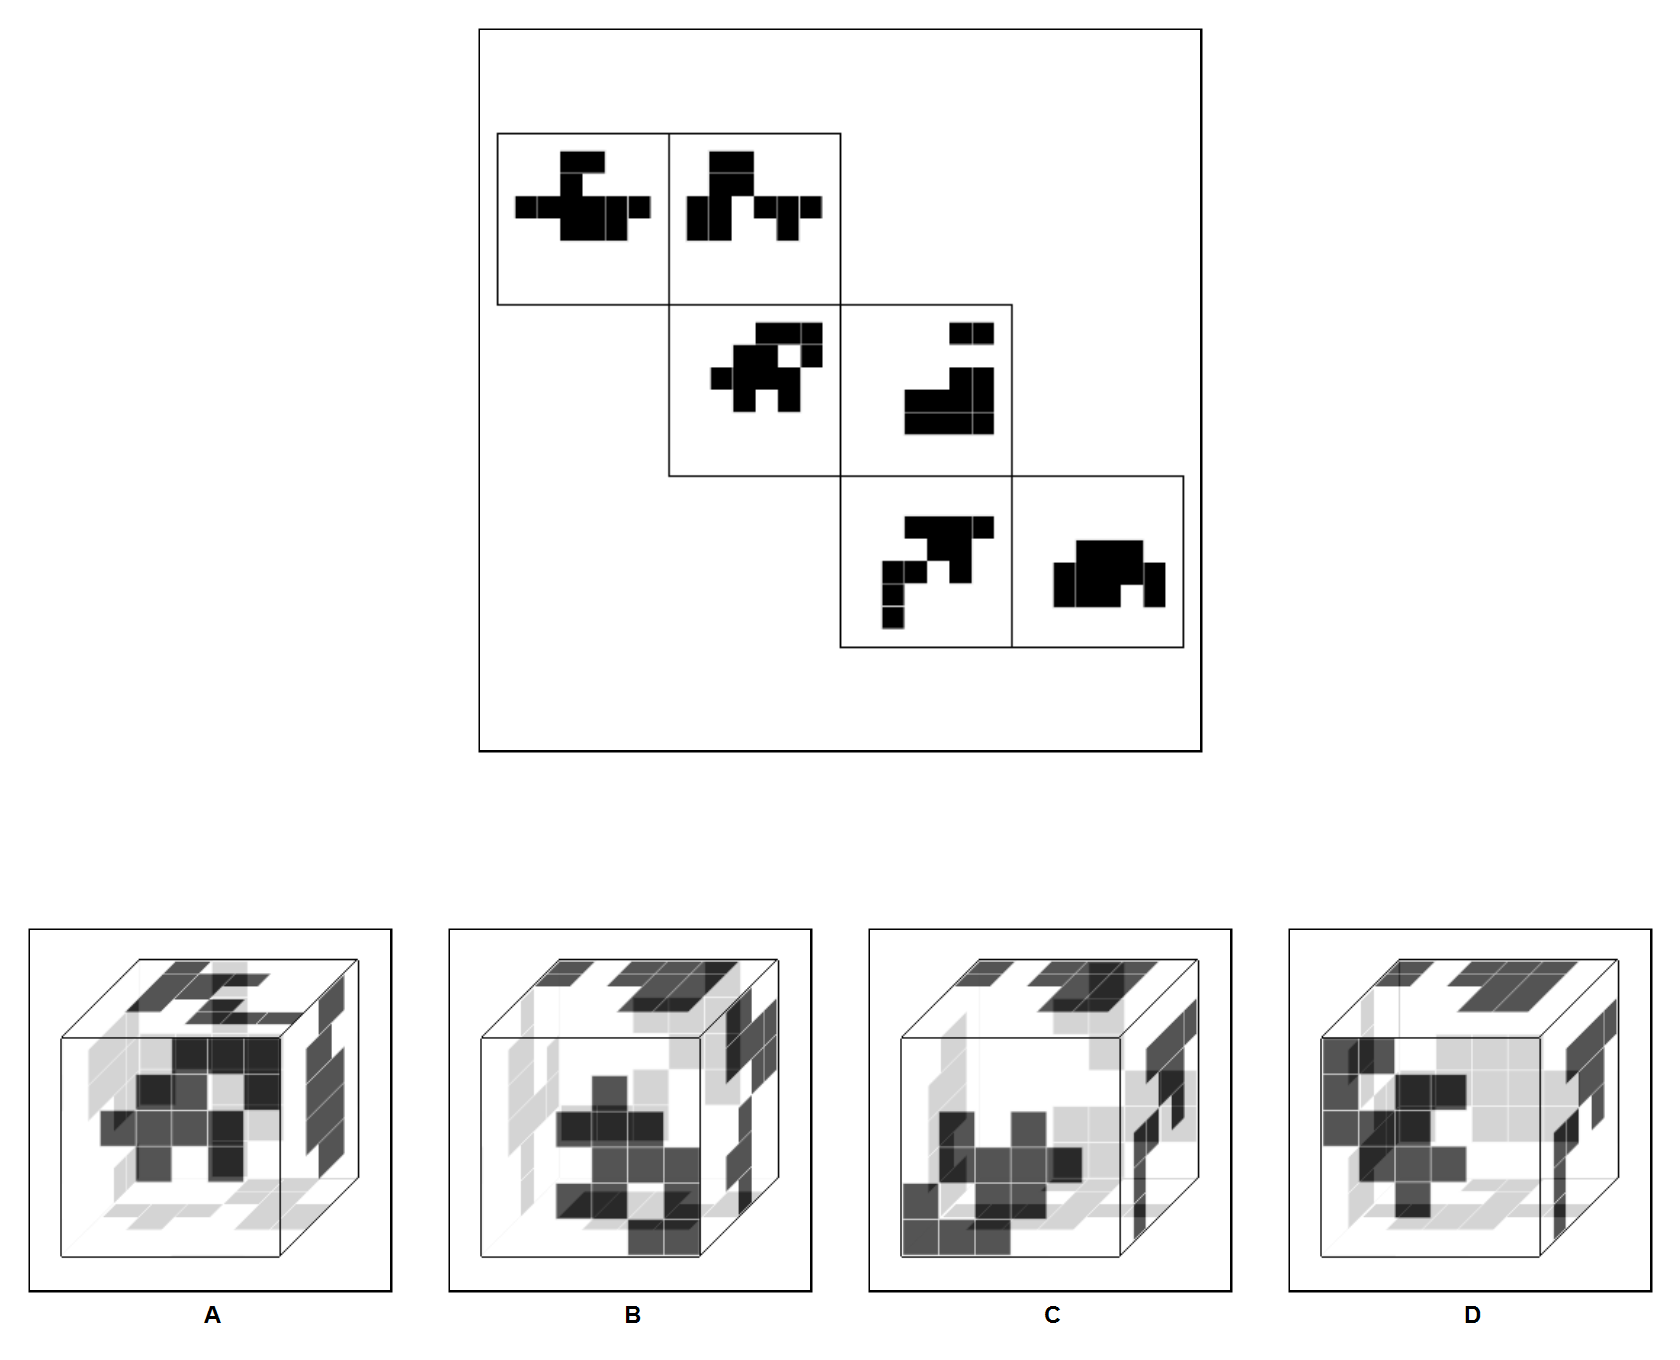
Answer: D